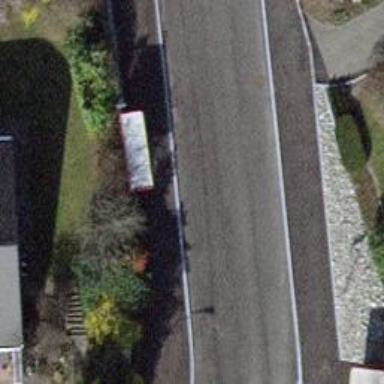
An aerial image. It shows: Bus stop with designated public transport stop position.